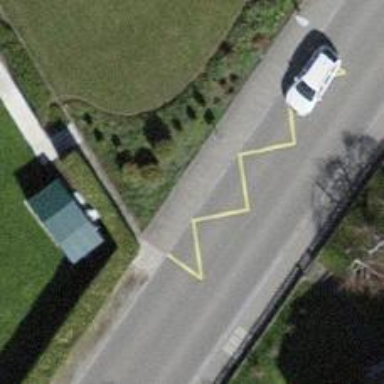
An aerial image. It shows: Bus stop with platform for public transport.